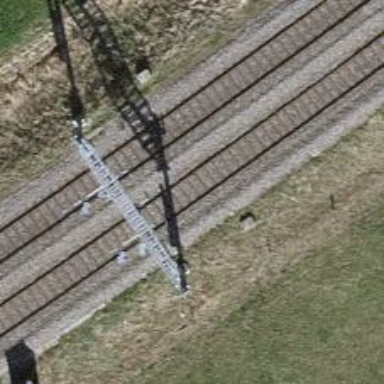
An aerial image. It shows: Single-track railway with electrified contact lines.